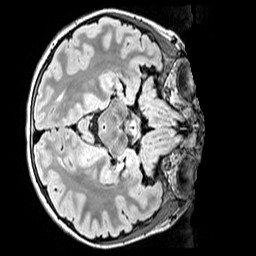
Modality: FLAIR
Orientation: axial
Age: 12
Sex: female
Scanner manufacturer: siemens
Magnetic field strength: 3 T
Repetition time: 5 s
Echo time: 0.388 s